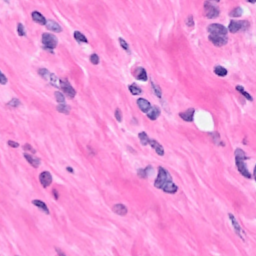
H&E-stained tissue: Breast